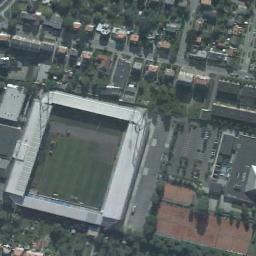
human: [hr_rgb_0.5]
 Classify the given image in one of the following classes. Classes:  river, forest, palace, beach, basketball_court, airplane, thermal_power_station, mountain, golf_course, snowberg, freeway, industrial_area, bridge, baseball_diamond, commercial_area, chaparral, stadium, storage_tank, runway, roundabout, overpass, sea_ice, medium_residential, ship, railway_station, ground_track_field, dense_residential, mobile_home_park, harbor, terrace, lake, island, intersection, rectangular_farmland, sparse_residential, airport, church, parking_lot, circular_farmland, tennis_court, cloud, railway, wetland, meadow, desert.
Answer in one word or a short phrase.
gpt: stadium